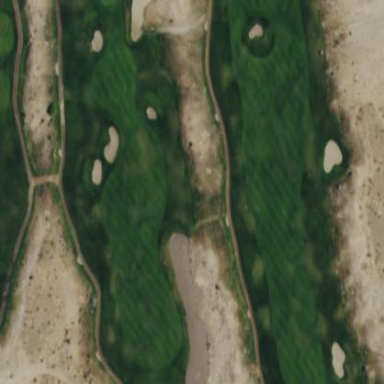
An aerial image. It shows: Rough grassy area used for golf.